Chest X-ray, PA view. Patient: 46 years old, sex F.
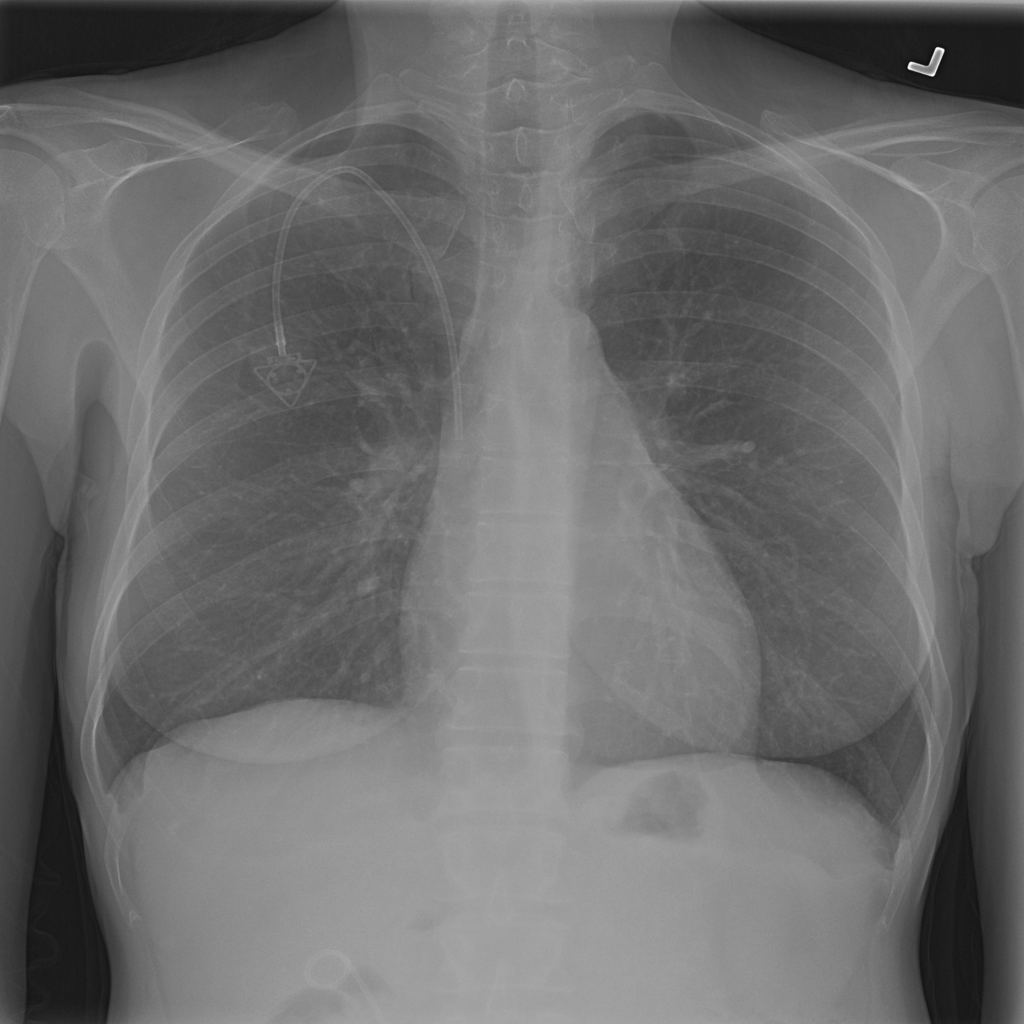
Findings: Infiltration